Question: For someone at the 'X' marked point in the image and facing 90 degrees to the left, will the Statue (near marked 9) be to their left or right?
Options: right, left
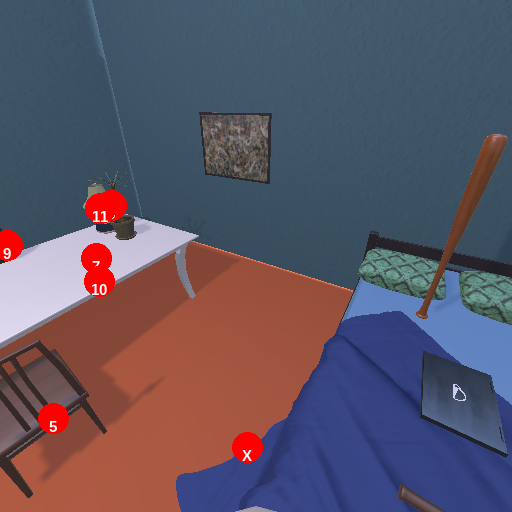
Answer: right